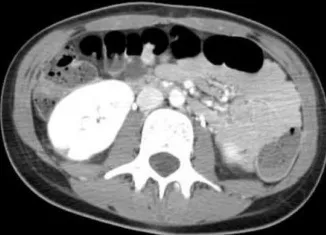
(b) right kidney infarction.
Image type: radiology (ct)